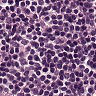
Metastatic tissue present: no